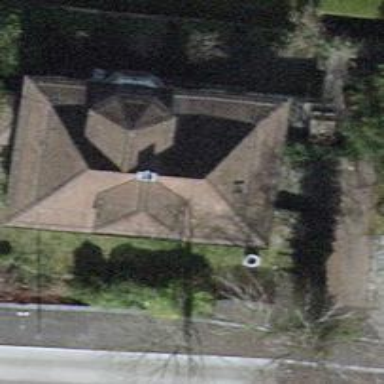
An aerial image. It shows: Building with tile roof.